A spectrogram of one vibration snapshot from a rotating bearing is shown (time on one axis, frequency on the other). Diagnose the bearing from this image, choosing from: normal, inner_race, outer_race, ball.
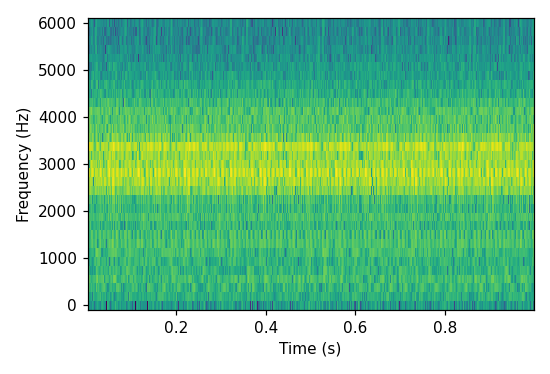
Answer: outer_race